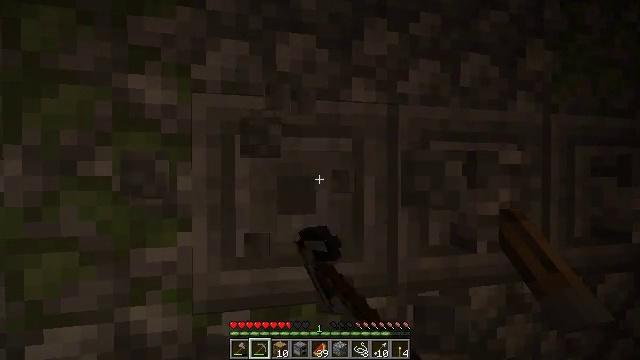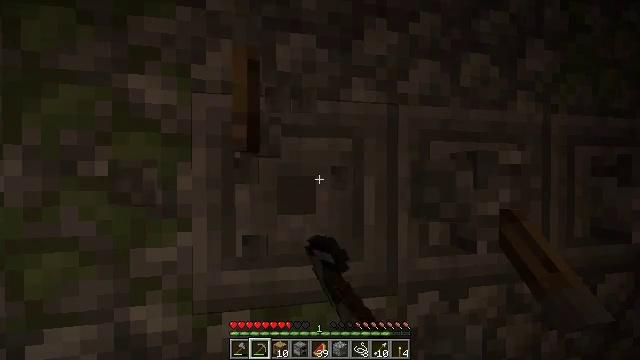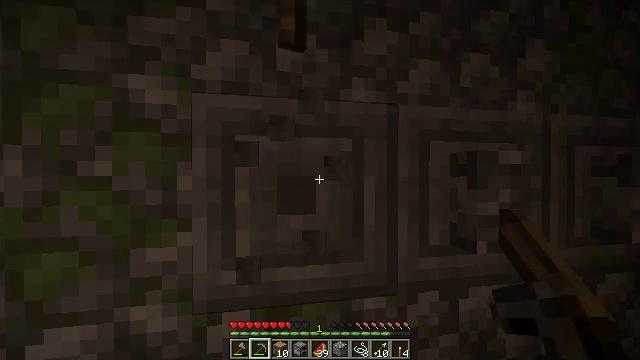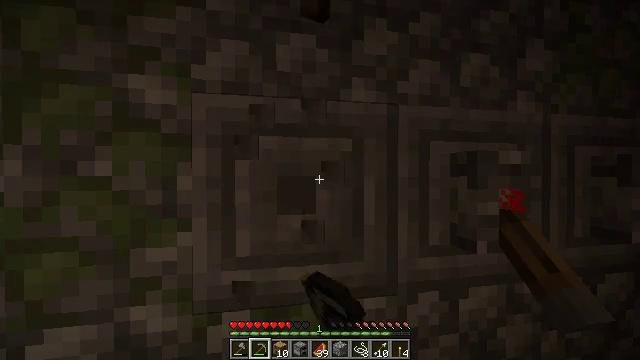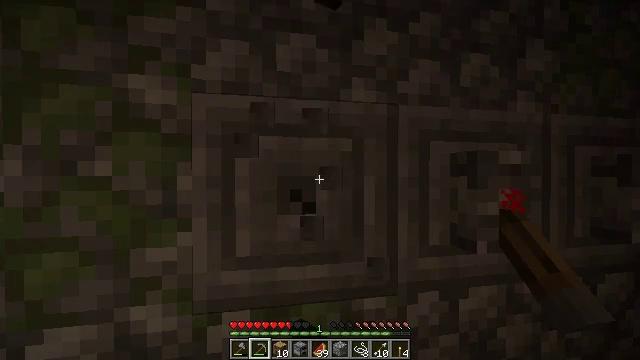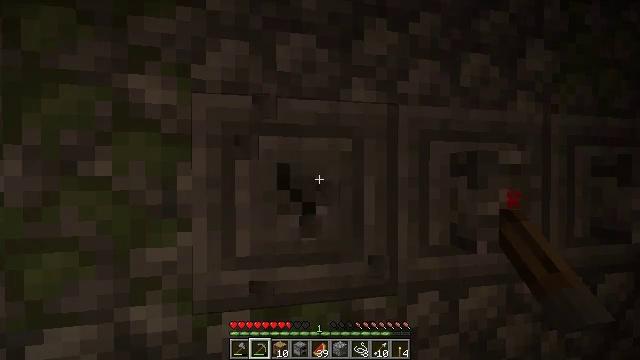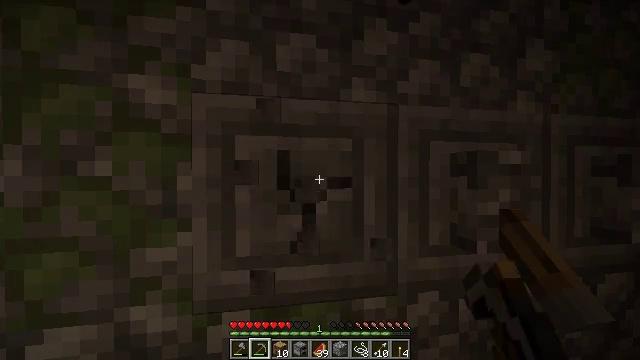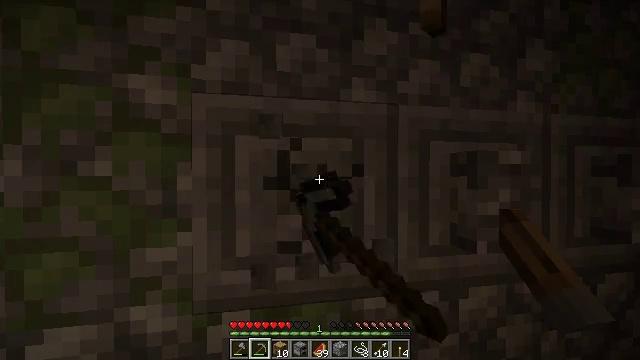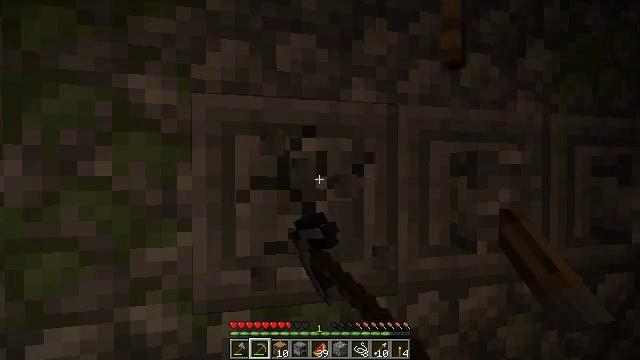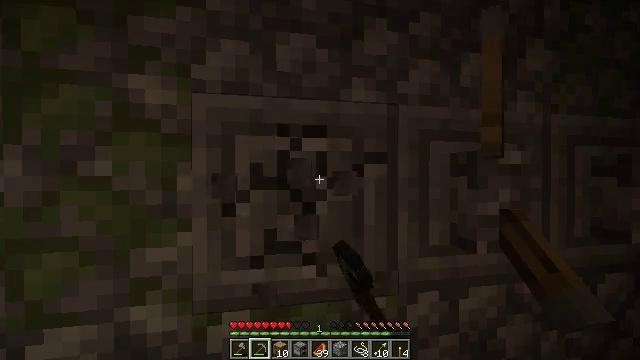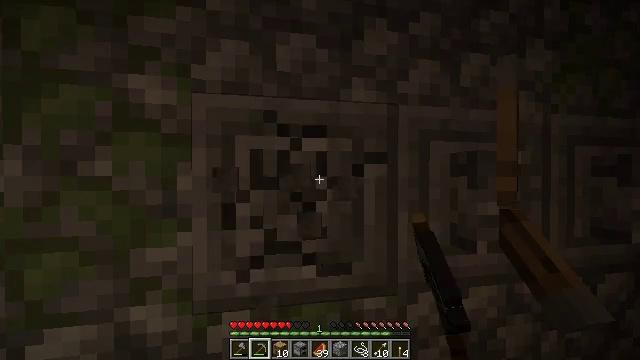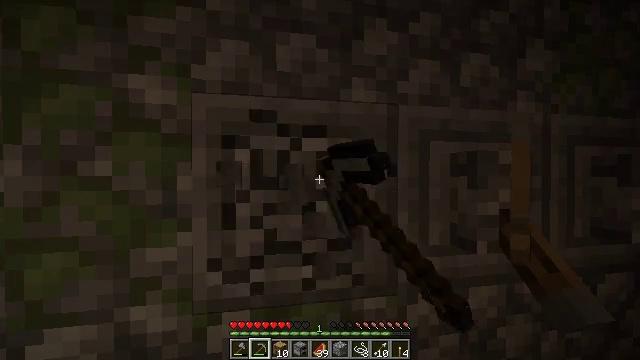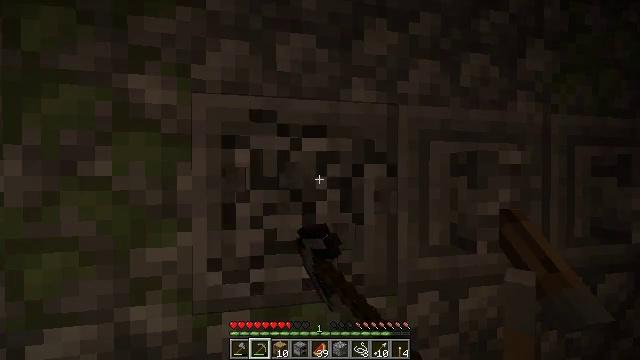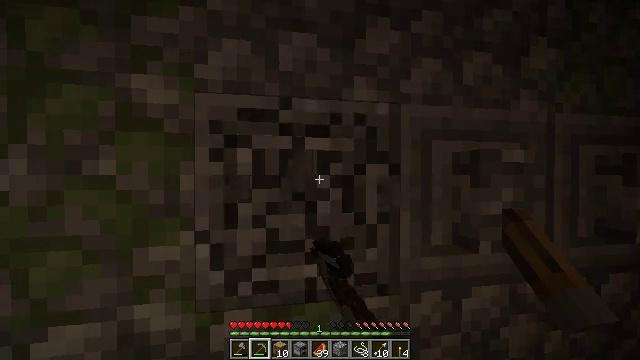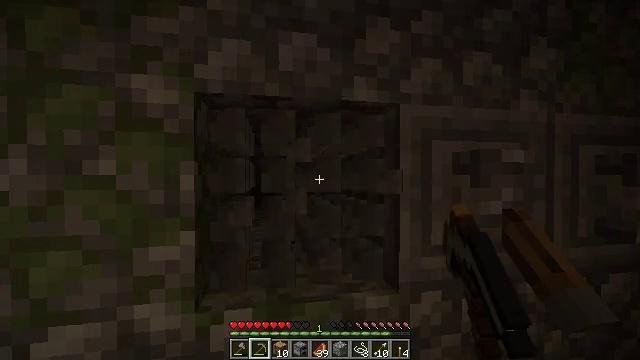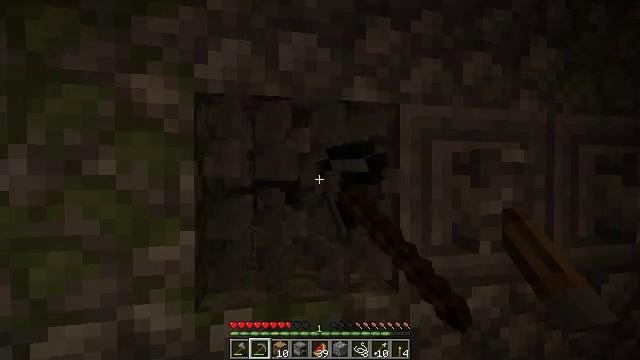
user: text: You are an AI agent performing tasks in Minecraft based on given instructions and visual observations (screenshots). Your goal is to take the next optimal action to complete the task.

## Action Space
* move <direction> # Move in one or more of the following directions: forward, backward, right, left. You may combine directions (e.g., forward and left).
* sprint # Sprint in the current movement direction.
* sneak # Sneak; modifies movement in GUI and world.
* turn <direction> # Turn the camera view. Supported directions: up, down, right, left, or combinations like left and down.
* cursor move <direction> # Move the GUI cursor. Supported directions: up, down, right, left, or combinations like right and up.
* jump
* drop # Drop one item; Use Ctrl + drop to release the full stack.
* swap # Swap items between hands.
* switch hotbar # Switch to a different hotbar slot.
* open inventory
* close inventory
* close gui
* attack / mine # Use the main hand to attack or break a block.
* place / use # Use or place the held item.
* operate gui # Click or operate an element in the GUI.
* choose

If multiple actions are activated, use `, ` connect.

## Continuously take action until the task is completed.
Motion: motion action
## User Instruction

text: Collect chiseled stone bricks for building.
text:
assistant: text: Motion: attack / mine
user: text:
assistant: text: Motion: attack / mine
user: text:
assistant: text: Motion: attack / mine
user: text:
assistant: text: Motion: attack / mine
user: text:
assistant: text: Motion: attack / mine
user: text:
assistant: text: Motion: attack / mine
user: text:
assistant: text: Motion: attack / mine
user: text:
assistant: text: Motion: attack / mine
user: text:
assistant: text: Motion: attack / mine
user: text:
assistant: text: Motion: attack / mine
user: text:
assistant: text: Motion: attack / mine
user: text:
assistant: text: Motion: attack / mine
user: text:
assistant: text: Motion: attack / mine
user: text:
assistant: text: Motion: attack / mine
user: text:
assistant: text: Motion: attack / mine
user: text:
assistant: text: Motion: attack / mine
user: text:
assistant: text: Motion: attack / mine
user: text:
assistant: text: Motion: attack / mine
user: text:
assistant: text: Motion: attack / mine
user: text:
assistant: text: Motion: attack / mine
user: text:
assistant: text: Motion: move forward, turn right and down, attack / mine
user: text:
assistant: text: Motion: move forward, turn right and down, attack / mine
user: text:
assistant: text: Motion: turn right, attack / mine
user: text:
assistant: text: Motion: attack / mine
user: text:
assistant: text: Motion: attack / mine
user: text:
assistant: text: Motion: attack / mine
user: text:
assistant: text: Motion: attack / mine
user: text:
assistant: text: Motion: attack / mine
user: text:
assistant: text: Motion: attack / mine
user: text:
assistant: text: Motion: attack / mine